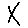
Label: line